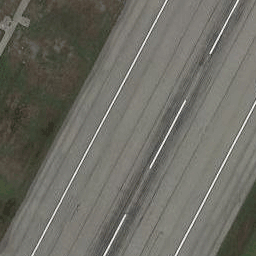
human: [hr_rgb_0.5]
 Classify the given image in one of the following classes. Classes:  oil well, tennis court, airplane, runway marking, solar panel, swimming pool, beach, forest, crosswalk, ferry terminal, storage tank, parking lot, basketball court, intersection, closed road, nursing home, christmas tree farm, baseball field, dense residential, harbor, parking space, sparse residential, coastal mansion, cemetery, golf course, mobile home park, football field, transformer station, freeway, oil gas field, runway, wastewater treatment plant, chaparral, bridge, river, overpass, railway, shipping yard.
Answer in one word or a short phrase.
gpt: runway